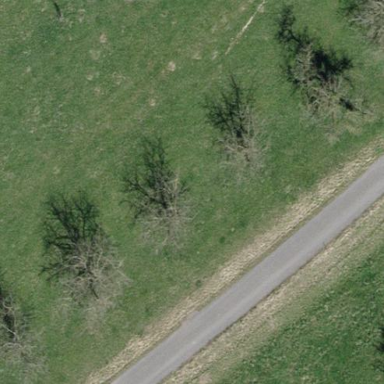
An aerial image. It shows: Orchard.